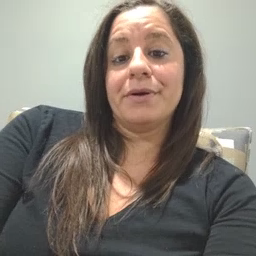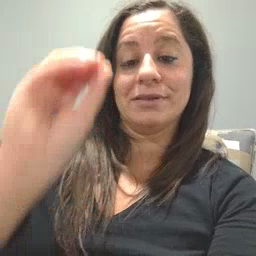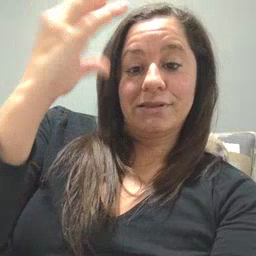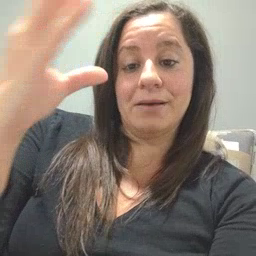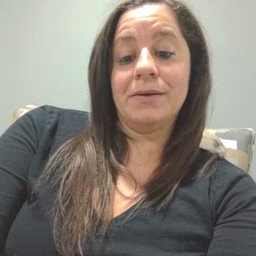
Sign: sun